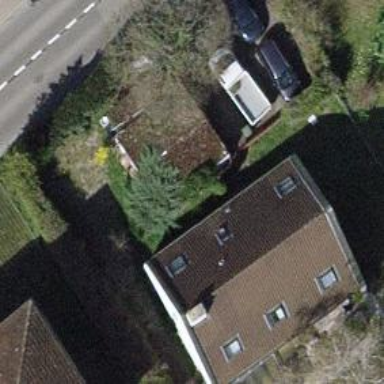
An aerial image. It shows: Garage.